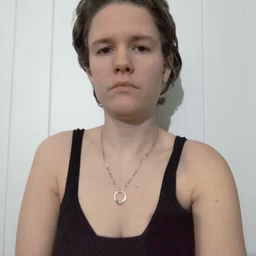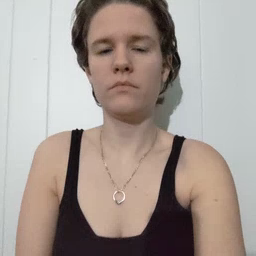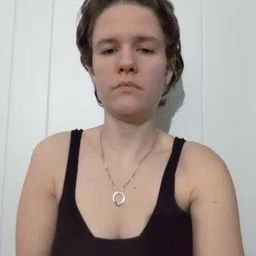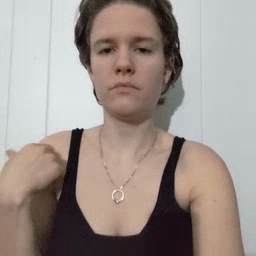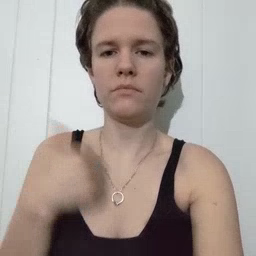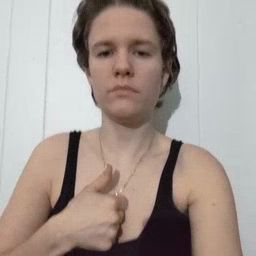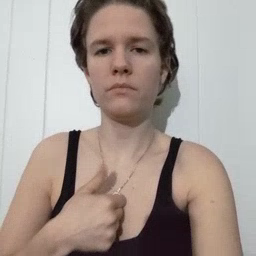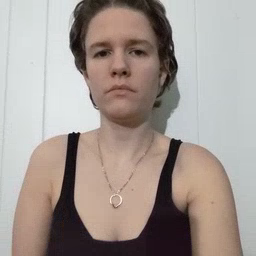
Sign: jacket